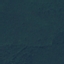
Land use / land cover class: Forest